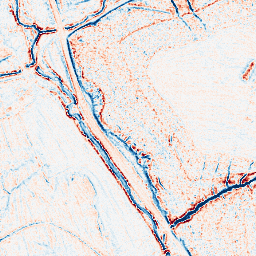
Category: edge_preserving
Decomposition family: anisotropic_diffusion
Decomposition parameters: iterations: 10
kappa: 50
gamma: 0.1
Upsampling method: sinc_blackman
Upsampling parameters: scale: 8
kernel_size: 16
Upsampling scale: 8